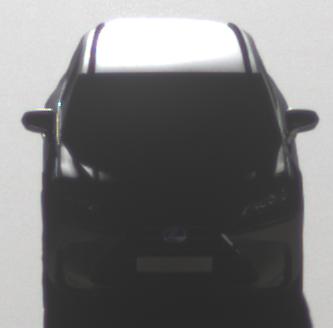
Make: Lexus
Model: NX 300h
Detailed model: NX (AZ1)
Model produced from: 2017/11
Model produced until: 2018/08
Doors: 5
Color: gray
Road condition: dry road
Daytime: morning or afternoon
Contrast: high contrast